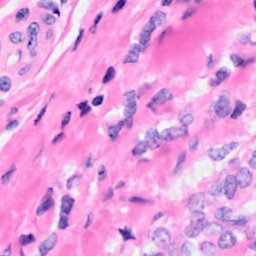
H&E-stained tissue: Breast